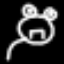
Label: frog